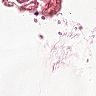
Metastatic tissue present: no